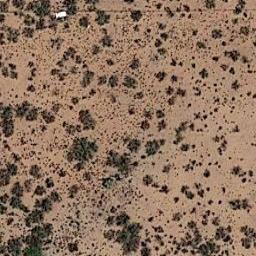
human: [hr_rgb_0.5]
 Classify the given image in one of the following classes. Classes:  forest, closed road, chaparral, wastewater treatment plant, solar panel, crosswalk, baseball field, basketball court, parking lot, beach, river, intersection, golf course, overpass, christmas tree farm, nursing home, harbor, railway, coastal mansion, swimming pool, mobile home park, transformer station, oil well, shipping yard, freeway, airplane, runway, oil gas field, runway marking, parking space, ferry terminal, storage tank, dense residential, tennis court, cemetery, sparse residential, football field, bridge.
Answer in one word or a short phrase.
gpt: chaparral